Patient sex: M
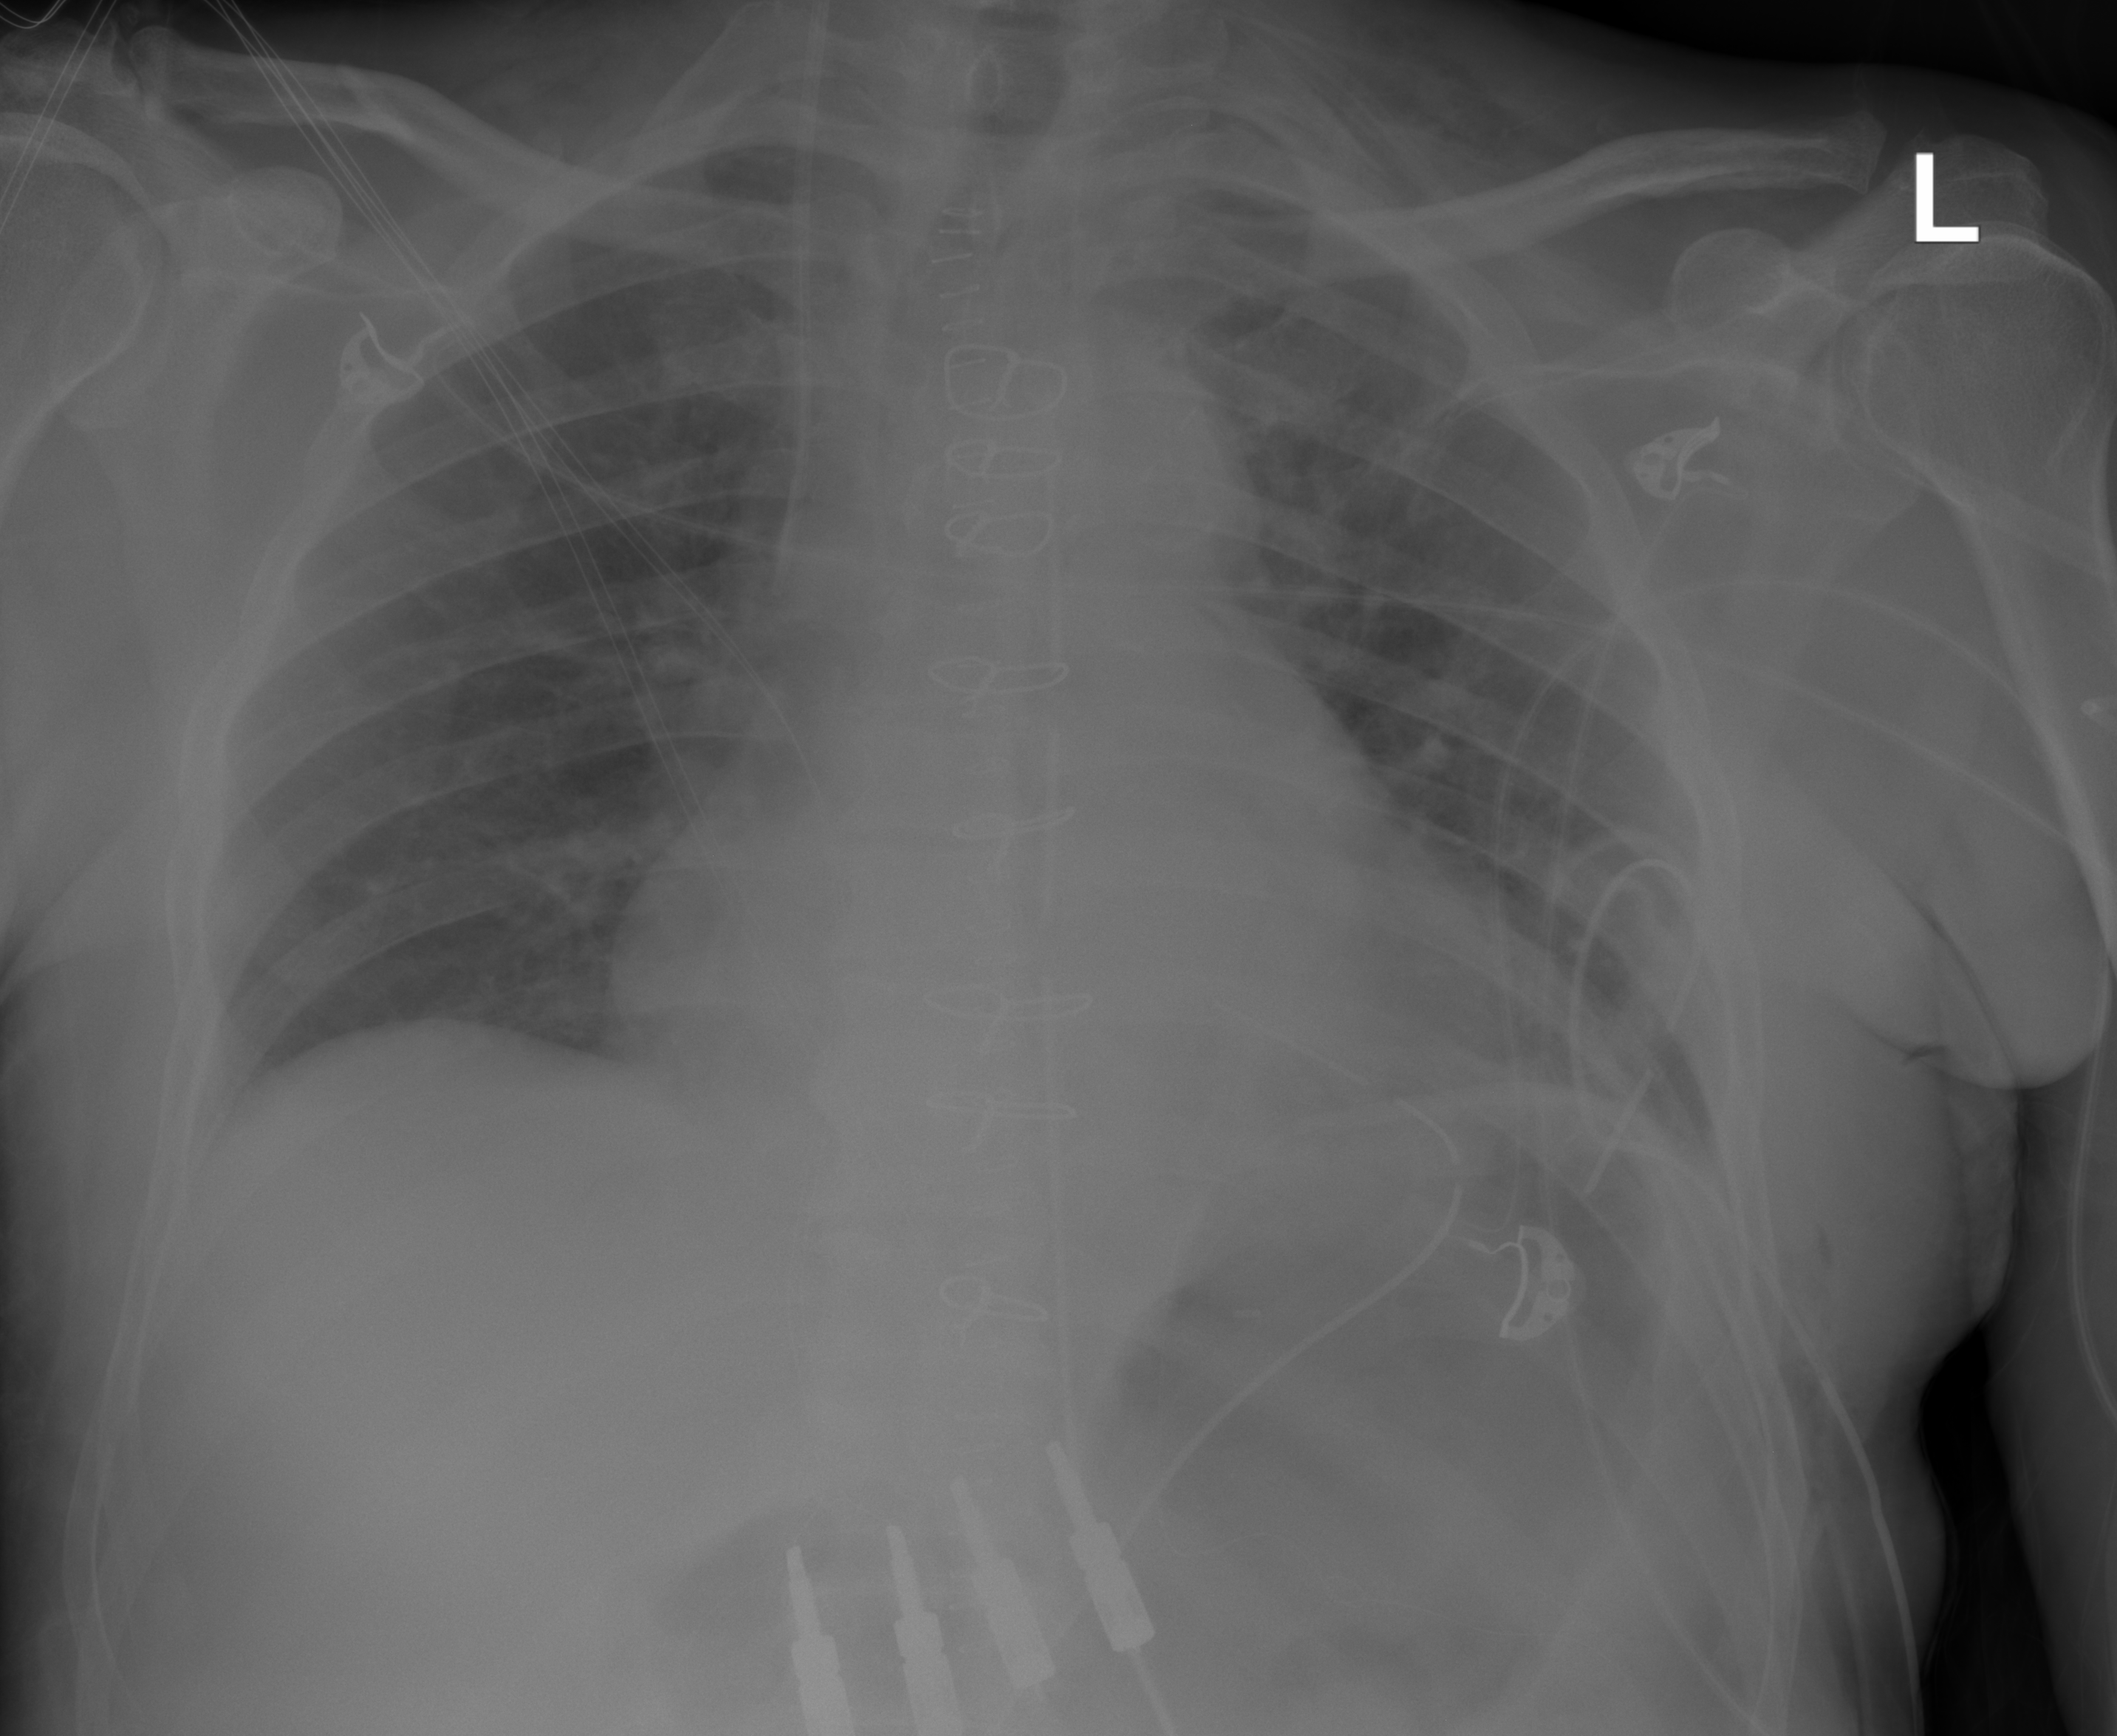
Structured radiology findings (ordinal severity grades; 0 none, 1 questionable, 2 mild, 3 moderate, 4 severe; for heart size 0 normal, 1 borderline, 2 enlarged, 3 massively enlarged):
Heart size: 0
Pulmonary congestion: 2
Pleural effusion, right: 0
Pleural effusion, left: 0
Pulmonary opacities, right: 0
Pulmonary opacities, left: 0
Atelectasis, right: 0
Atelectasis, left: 0